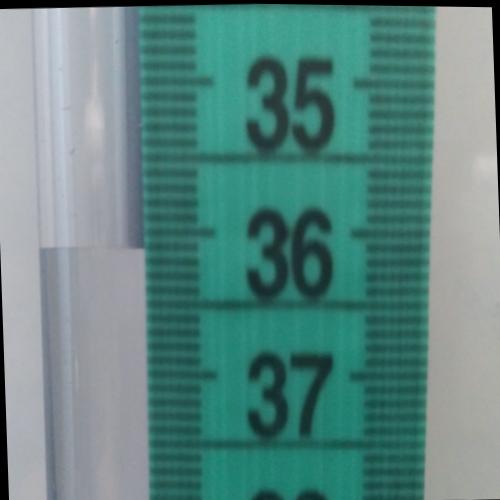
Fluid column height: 36.1 cm